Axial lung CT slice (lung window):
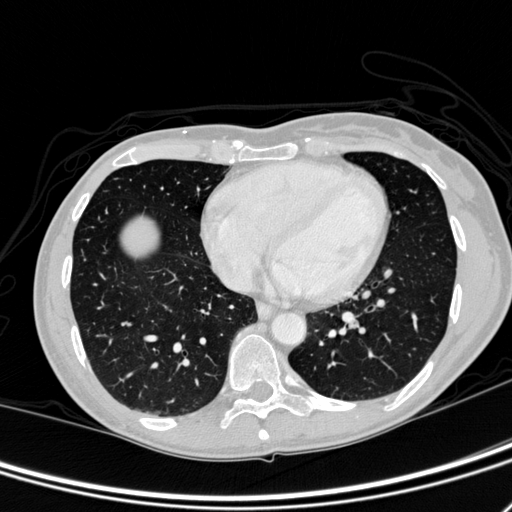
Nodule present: no